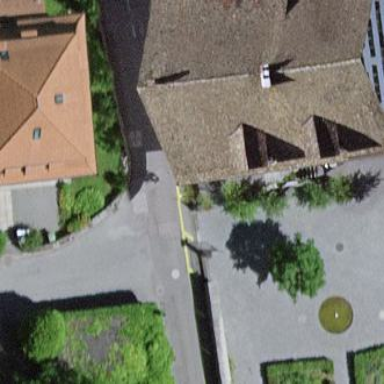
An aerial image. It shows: Historic manor building.